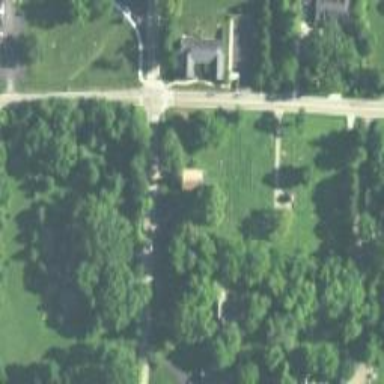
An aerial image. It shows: Cemetery.